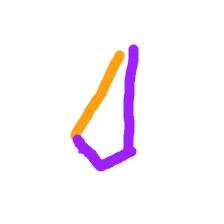
Shape: kite